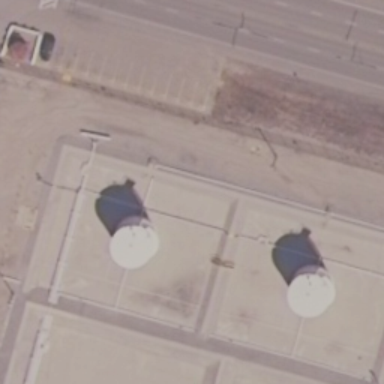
Two small storage tanks are on the ground .